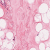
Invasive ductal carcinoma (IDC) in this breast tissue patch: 0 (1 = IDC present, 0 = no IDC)